Question: I have a constructor that takes data from a SQL Server database and puts it in a local SQLite database:
'''
public ForemanController()
{
connectionString.DataSource = "dxdb02v";
connectionString.InitialCatalog = "QTRAX4619410";
connectionString.UserID = "tunnelld";
connectionString.Password = "david";
string queryString = "SELECT * FROM [QTRAXAdmin].[vwQT_Foreman]";
List<Foreman> list;
// Creates a SQL connection
using (var connection = new SqlConnection(connectionString.ToString()))
{
using (var command = new SqlCommand(queryString, connection))
{
connection.Open();
using (var reader = command.ExecuteReader())
{
list = new List<Foreman>();
while (reader.Read())
{
list.Add(new Foreman { ForeBadge = reader.GetString(0), ForeName = reader.GetString(1) });
}
}
}
connection.Close();
allForeman = list.ToArray();
}
string deleteSQL = "DELETE FROM Foreman;";
using (SQLiteConnection SQLconn1 = new SQLiteConnection(SQLiteConnectionString))
{
using (var command = new SQLiteCommand(deleteSQL, SQLconn1))
{
command.Connection.Open();
command.ExecuteNonQuery();
}
}
using (SQLiteConnection SQLconn2 = new SQLiteConnection(SQLiteConnectionString))
{
SQLiteCommand cmd2 = SQLconn2.CreateCommand();
foreach (Foreman row in allForeman)
{
cmd2.CommandText = "INSERT INTO Foreman (ForeBadge, ForeName) VALUES (@param1, @param2);";
cmd2.Parameters.Add(new SQLiteParameter("@param1", row.ForeBadge));
cmd2.Parameters.Add(new SQLiteParameter("@param2", row.ForeName));
cmd2.ExecuteNonQuery();
}
}
}
'''
Everything seems to be working fine until the last using statement:
'''
using (SQLiteConnection SQLconn2 = new SQLiteConnection(SQLiteConnectionString))
{
SQLiteCommand cmd2 = SQLconn2.CreateCommand();
foreach (Foreman row in allForeman)
{
cmd2.CommandText = "INSERT INTO Foreman (ForeBadge, ForeName) VALUES (@param1, @param2);";
cmd2.Parameters.Add(new SQLiteParameter("@param1", row.ForeBadge));
cmd2.Parameters.Add(new SQLiteParameter("@param2", row.ForeName));
cmd2.ExecuteNonQuery();
}
}
'''
I'm getting this error:

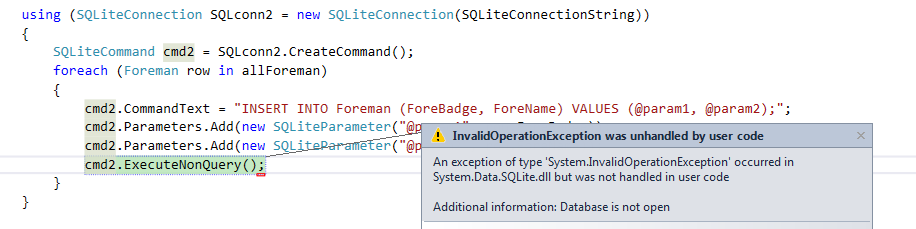
Answer: That's because that's the only place you forgot to open the connection.
add this: 'SQLconn2.Open();'